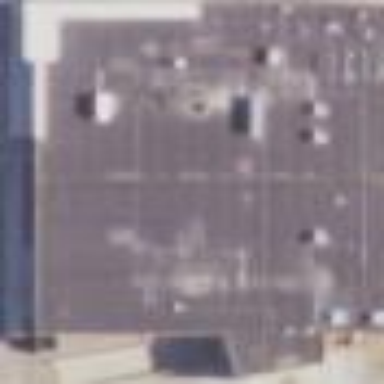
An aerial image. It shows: Retail building housing supermarket.